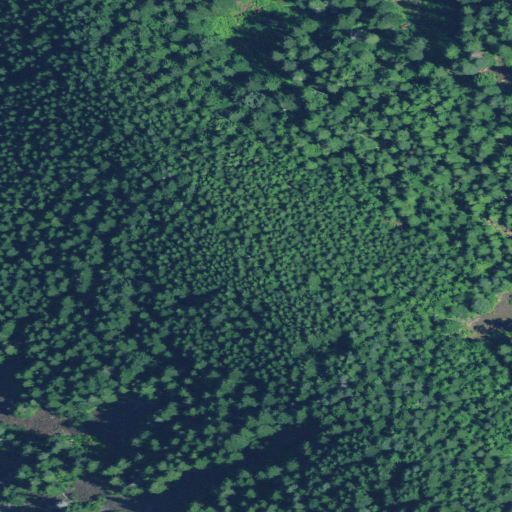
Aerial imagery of ridge(s) in Oregon named Woolly Horn Ridge containing only evergreen forest